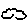
Label: cloud